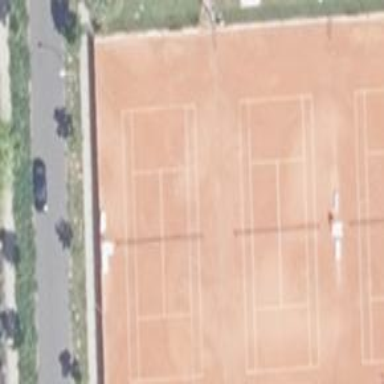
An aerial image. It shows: Clay tennis court on pitch.